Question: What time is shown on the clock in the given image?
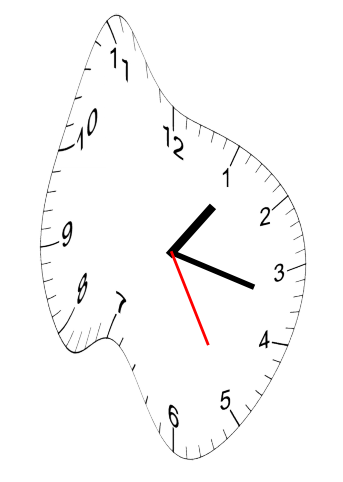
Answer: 01:17:25